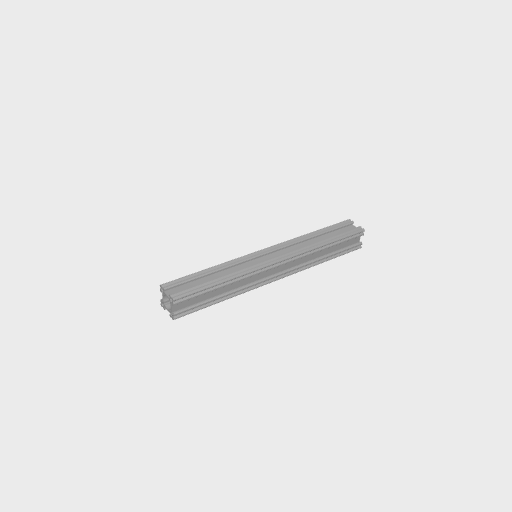
Part: GoRAIL216